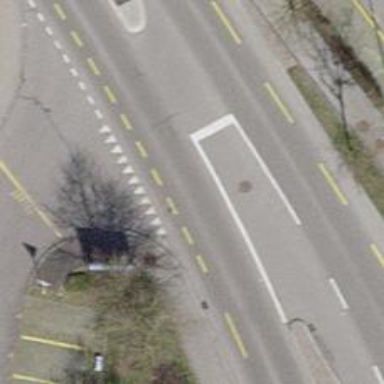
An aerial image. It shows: Secondary road with asphalt surface and dedicated cycle lane.